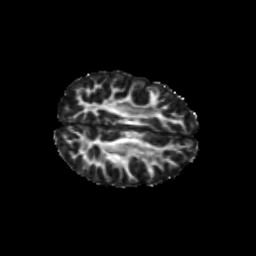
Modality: FA
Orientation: axial
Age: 11
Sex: male
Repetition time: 9.512 s
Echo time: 0.089 s